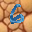
Label: 6